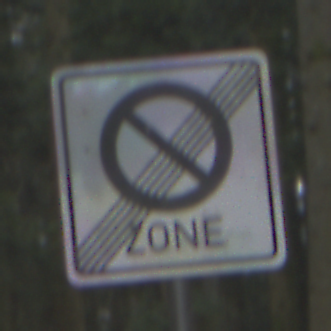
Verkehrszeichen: EndeEingeschraenktesHalteverbotZone
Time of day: Midday
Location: Outdoor (Nature)
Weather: Overcast
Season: NotSpecified
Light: Natural